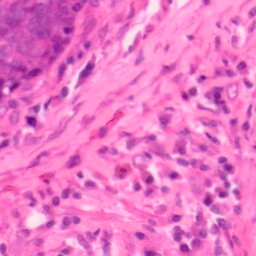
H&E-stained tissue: Colon